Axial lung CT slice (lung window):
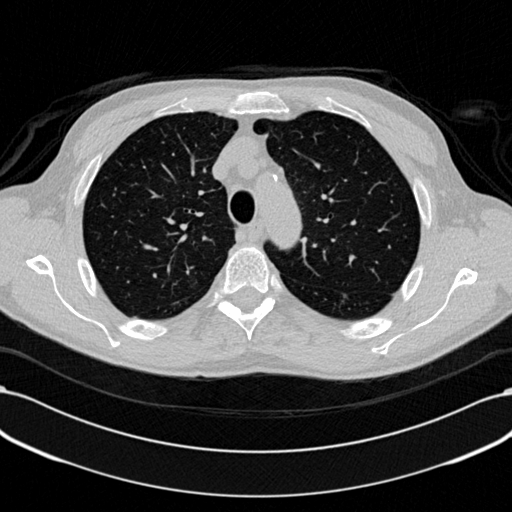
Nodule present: no